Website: lowes
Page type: customer-info-address
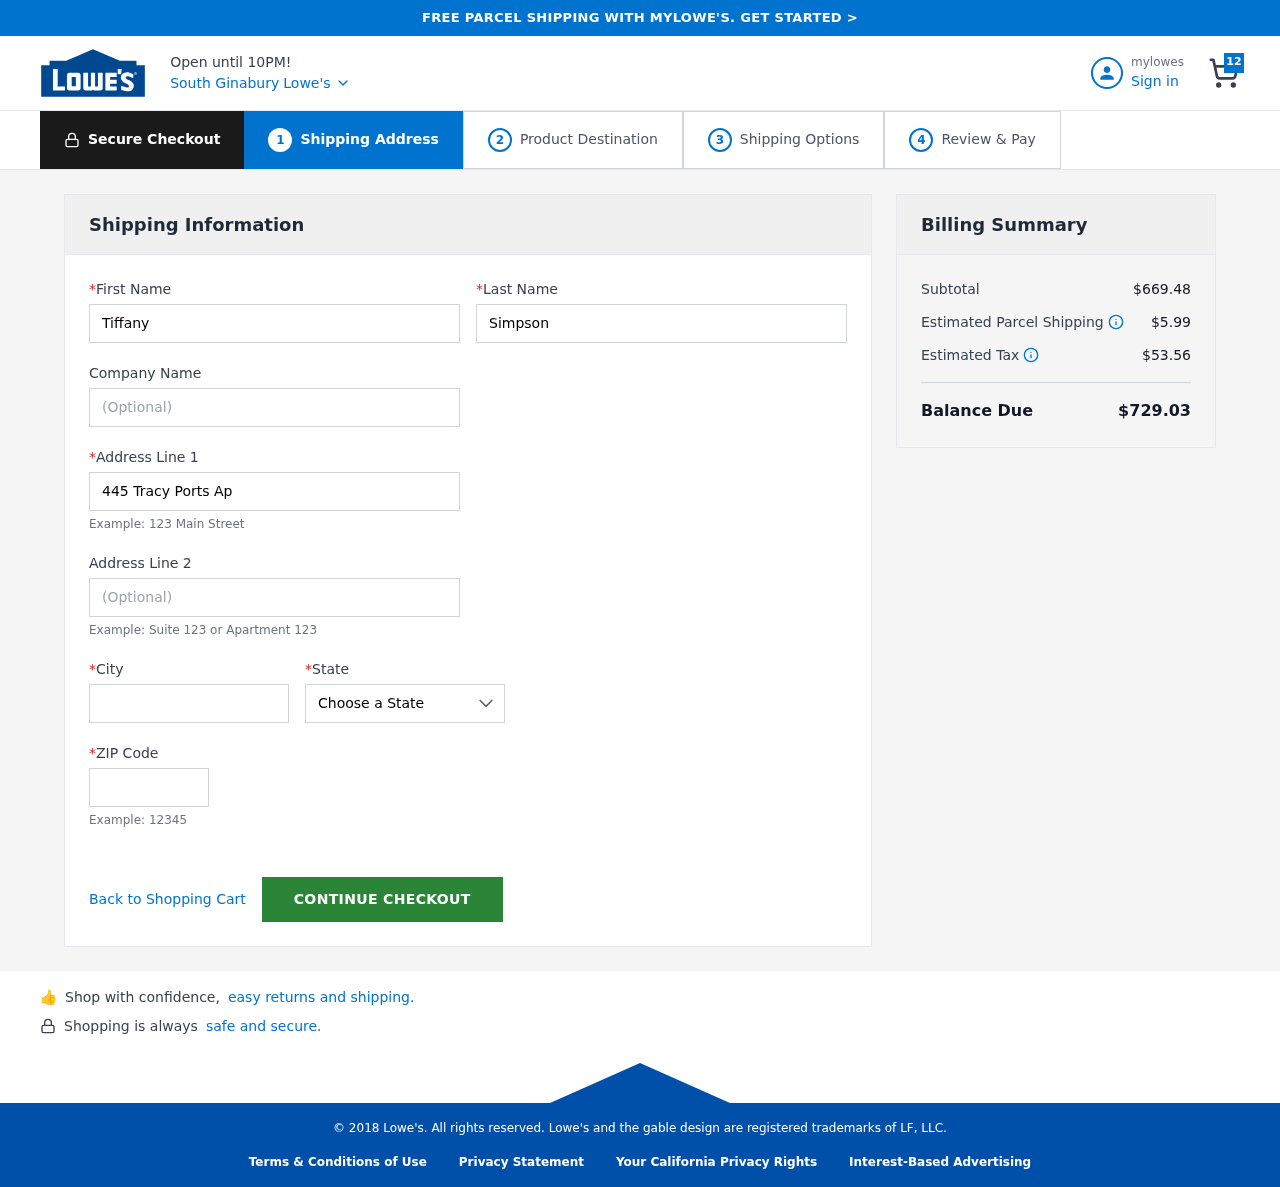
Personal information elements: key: PII_CITY
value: South Ginabury
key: PII_FIRSTNAME
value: Tiffany
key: PII_LASTNAME
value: Simpson
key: PII_POSTCODE
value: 28361
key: PII_STATE
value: MP
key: PII_STREET
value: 445 Tracy Ports Apt. 819
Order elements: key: ORDER_NUM_ITEMS
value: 12
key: ORDER_SUBTOTAL
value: $669.48
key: ORDER_SHIPPING_COST
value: $5.99
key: ORDER_TAX
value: $53.56
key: ORDER_TOTAL
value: $729.03